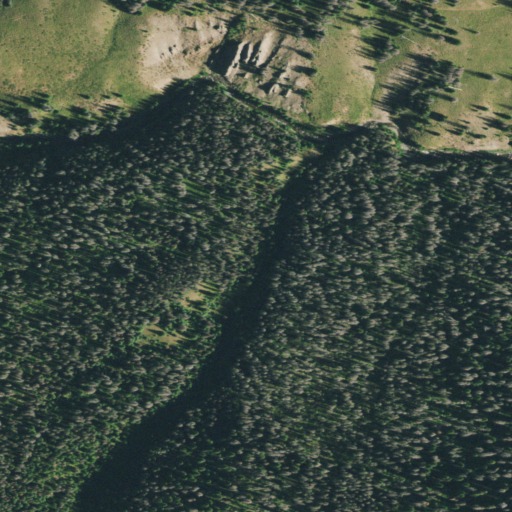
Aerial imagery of valley in Colorado named Little Rincon containing evergreen forest, grassland, woody wetlands, and deciduous forest